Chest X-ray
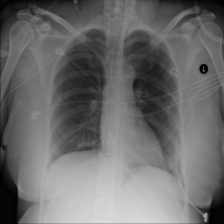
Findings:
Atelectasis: negative
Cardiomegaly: negative
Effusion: negative
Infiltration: negative
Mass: negative
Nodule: negative
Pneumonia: negative
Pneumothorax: negative
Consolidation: negative
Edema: negative
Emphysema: negative
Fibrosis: negative
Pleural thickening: negative
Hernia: negative